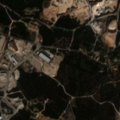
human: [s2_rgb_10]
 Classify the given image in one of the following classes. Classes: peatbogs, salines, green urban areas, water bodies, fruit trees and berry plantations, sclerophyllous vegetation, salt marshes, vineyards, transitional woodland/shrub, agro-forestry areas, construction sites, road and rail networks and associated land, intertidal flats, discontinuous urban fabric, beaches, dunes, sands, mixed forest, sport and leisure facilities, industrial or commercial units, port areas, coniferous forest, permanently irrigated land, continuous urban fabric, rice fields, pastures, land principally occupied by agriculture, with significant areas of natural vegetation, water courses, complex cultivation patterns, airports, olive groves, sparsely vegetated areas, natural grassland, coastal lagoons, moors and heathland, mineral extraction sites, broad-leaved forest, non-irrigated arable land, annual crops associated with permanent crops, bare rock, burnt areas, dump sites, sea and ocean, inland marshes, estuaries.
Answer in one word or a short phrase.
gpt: discontinuous urban fabric, mineral extraction sites, broad-leaved forest, sclerophyllous vegetation, transitional woodland/shrub